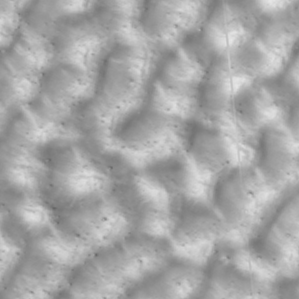
Label: non_frost